三年级 · 算术
填空。

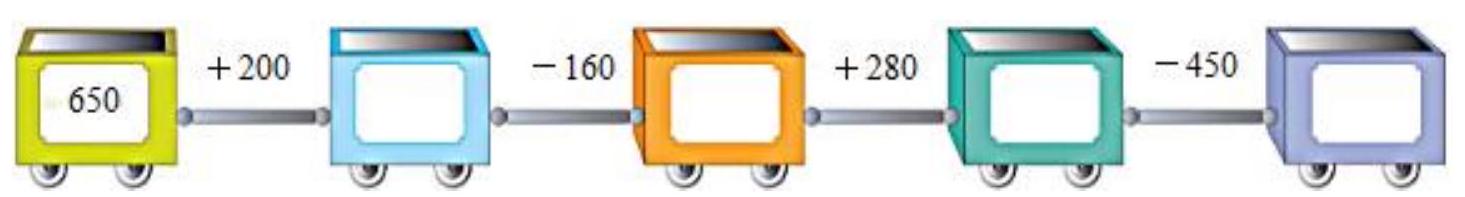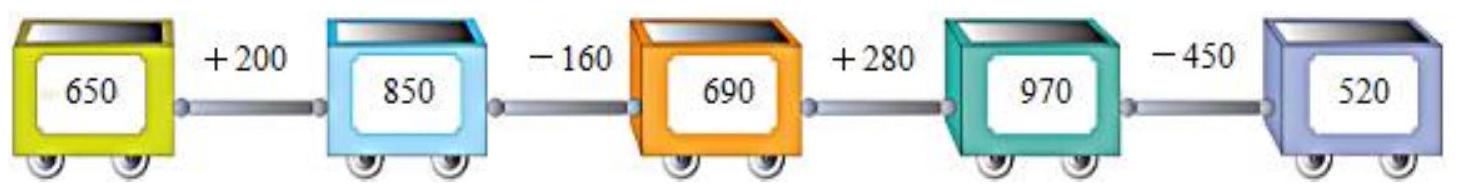
答案: $850 ; 690 ; 970 ; 520$;

【分析】根据三位数加、减三位数的计算法则, 先计算出 $650+200$ 的和, 然后用得到的和减 160 ,再用所得到的差加 280 , 最后用所得到的和减 450, 依此计算并填空即可。

【详解】 $650+200=850 ; 850-160=690 ; 690+280=970 ; 970-450=520$; 即填空如下:

【点睛】解答此题的关键是要熟练掌握三位数与三位数的加、减法计算。